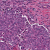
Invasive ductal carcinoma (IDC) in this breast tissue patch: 1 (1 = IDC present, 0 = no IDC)